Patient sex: F
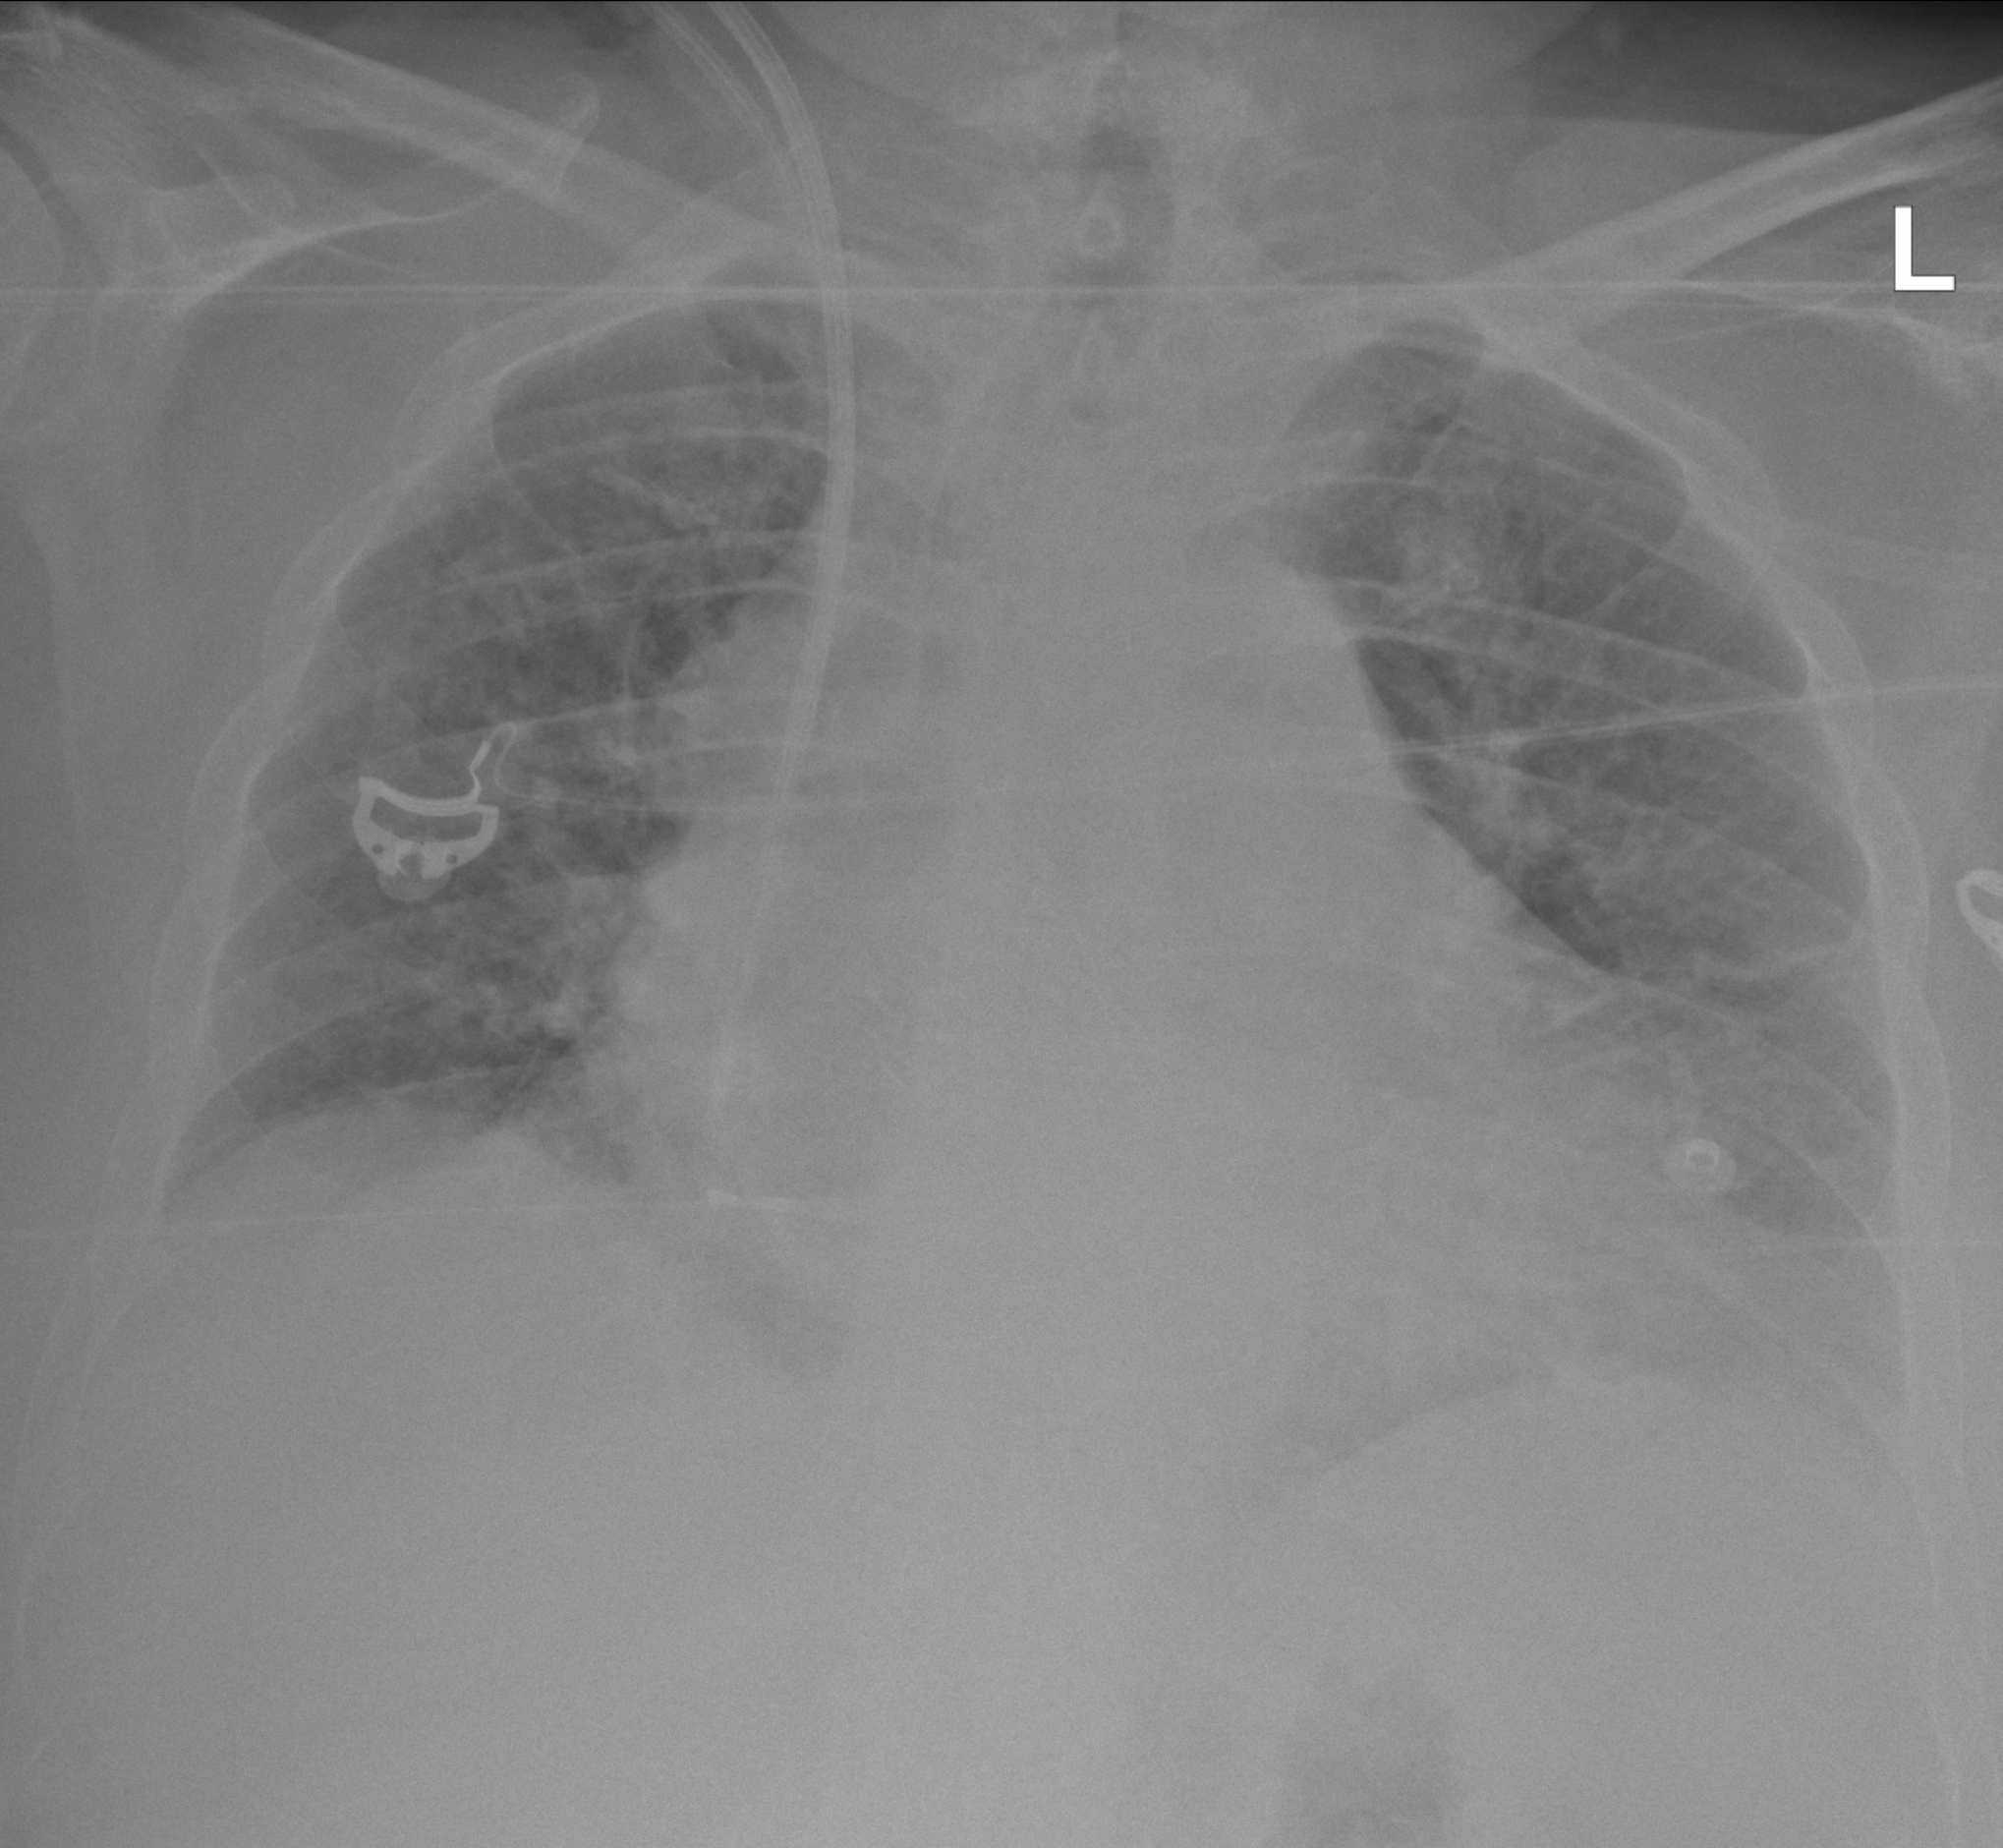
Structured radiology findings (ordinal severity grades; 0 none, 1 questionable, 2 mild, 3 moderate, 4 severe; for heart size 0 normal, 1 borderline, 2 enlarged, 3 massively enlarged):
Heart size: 2
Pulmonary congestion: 2
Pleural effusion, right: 2
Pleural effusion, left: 2
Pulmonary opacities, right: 1
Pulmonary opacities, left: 1
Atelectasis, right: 2
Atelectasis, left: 0